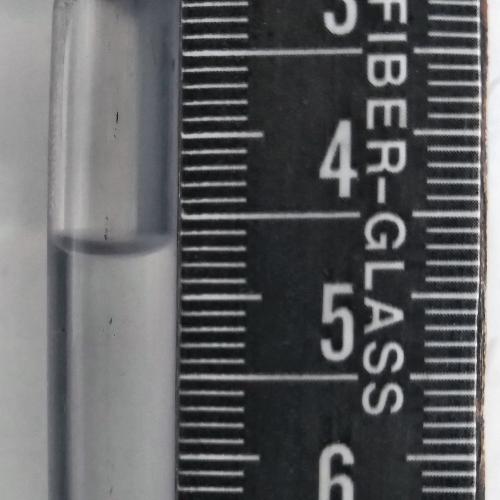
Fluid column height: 4.7 cm